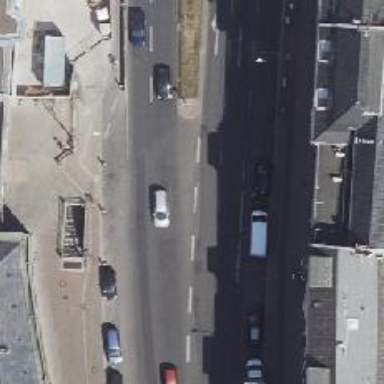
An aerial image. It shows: Secondary road with asphalt surface. This dual carriageway allows parking on the right street side.